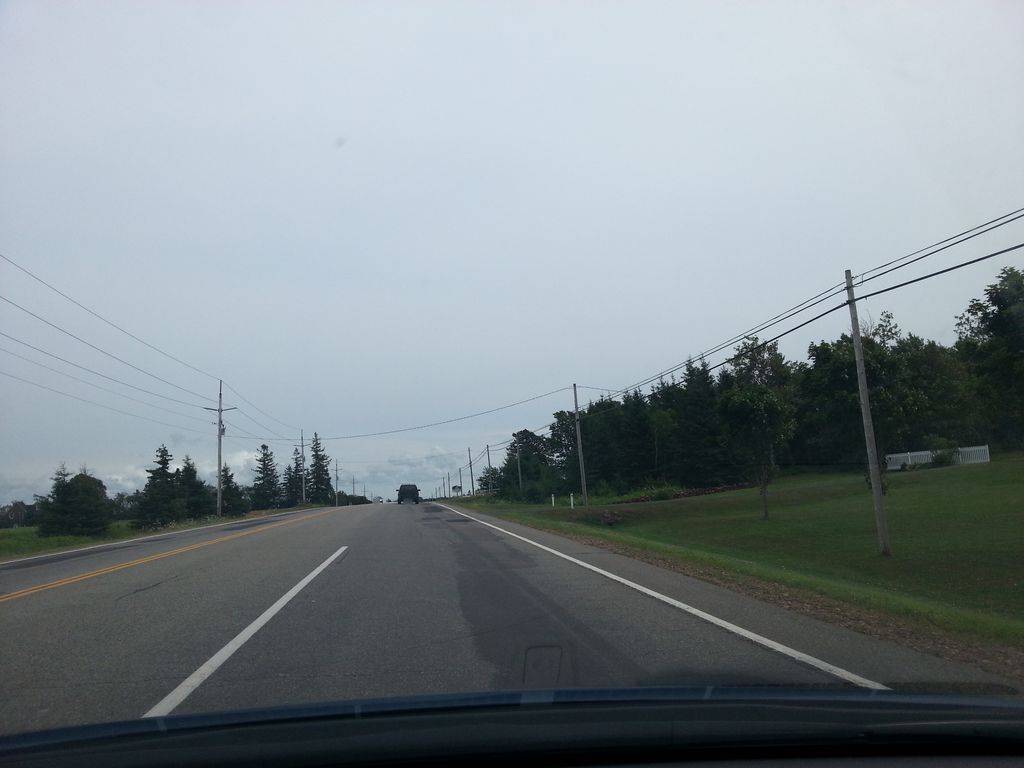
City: charlottetown